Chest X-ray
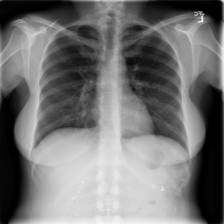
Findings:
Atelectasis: negative
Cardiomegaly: negative
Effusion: negative
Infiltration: negative
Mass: negative
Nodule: negative
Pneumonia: negative
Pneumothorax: negative
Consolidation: negative
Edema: negative
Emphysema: negative
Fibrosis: negative
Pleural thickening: negative
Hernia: negative